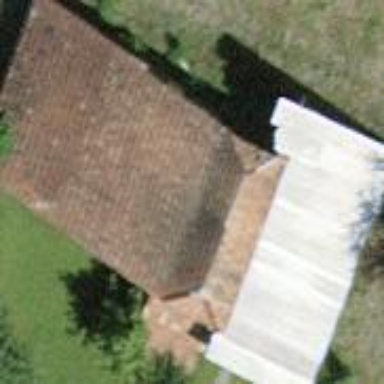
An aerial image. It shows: Rural barn.